Question: I need to have a video running, and of top of it a black div with opacity less than 1 but with some text transparent to allow the user to see the video behind, and also a button with the same effect.
This is a picture of what I am looking for:

I manage to this in another release by using a png covering the video area, but now I need that button to have the same effect and I though about SVG, but I don't know if it is exactly true that I can use it or how.
Thanks
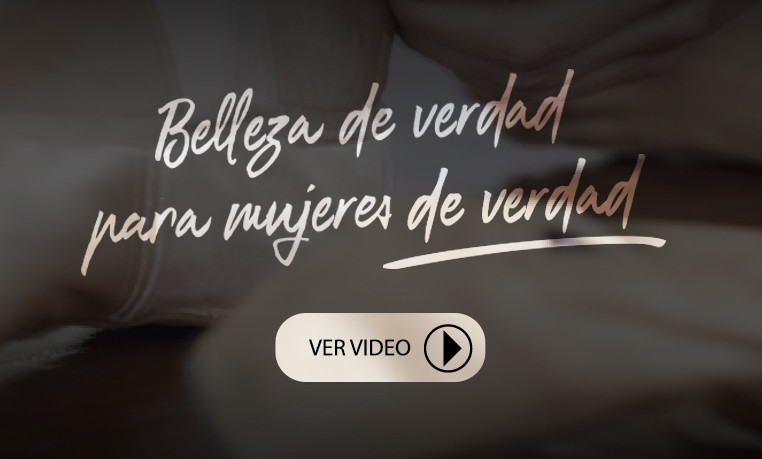
Answer: Here is how I would do it using an SVG image overlaying the background.
'''
.wrapper {
position: relative;
}
.wrapper svg {
position: absolute;
left: 0;
top: 0;
}
'''
'''
<div class="wrapper">
<img src="http://lorempixel.com/640/480"/>
<svg id="overlay" width="640" height="480" viewBox="0 0 640 480">
<defs>
<mask id="mymask">
<rect width="100%" height="100%" fill="white"/>
<text x="320" y="140" text-anchor="middle" font-size="40px" >Some transparent text</text>
<text x="320" y="190" text-anchor="middle" font-size="40px" >has been placed here</text>
<rect x="220" y="300" width="200" height="50" fill="black"/>
<text x="320" y="335" text-anchor="middle" fill="white" font-size="30px">BUTTON</text>
</mask>
</defs>
<rect fill="black" fill-opacity="0.7" width="100%" height="100%" mask="url(#mymask)"/>
</svg>
</div>
'''